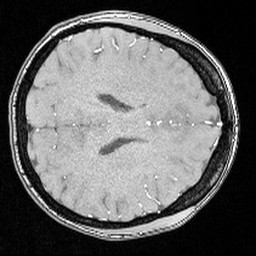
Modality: angio
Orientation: axial
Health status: ill
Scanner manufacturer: siemens
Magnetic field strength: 3 T
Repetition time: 0.022 s
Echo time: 0.00395 s